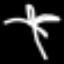
Label: palm tree